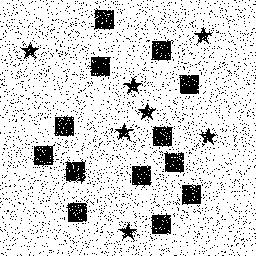
Squares: 13
Triangles: 0
Stars: 7
Total shapes: 20